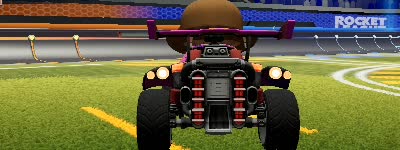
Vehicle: octane